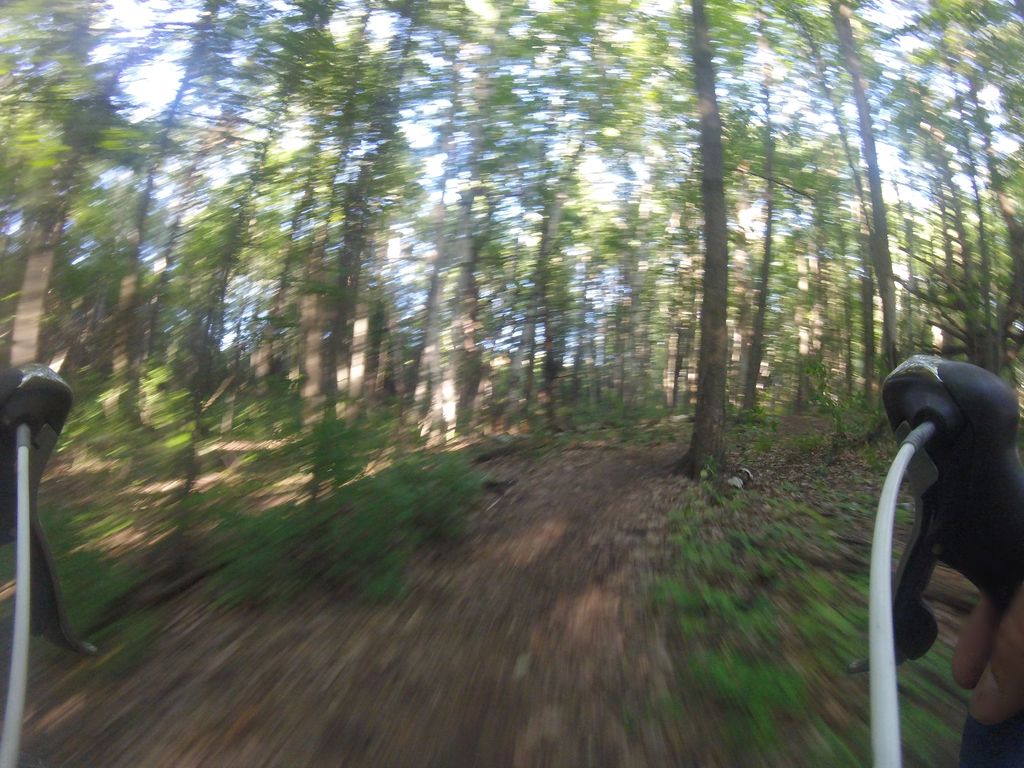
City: ottawa-gatineau